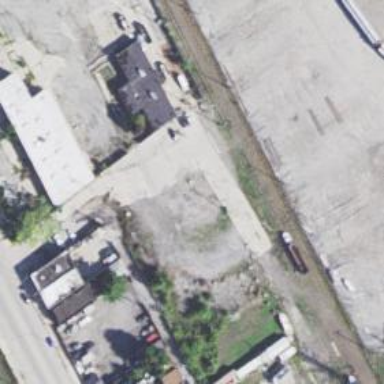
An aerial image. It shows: Abandoned railway siding.